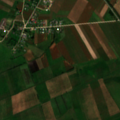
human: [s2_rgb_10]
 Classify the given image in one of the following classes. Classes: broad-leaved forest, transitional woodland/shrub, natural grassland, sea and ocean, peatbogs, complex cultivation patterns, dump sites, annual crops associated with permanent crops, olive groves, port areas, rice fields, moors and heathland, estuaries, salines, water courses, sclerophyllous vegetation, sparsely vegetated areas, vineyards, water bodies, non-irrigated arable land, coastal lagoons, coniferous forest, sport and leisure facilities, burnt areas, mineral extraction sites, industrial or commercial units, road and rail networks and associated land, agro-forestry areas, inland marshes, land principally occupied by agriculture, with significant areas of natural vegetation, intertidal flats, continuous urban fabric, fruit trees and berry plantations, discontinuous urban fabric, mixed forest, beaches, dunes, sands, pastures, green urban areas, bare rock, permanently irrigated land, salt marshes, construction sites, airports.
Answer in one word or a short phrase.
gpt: non-irrigated arable land, pastures, complex cultivation patterns